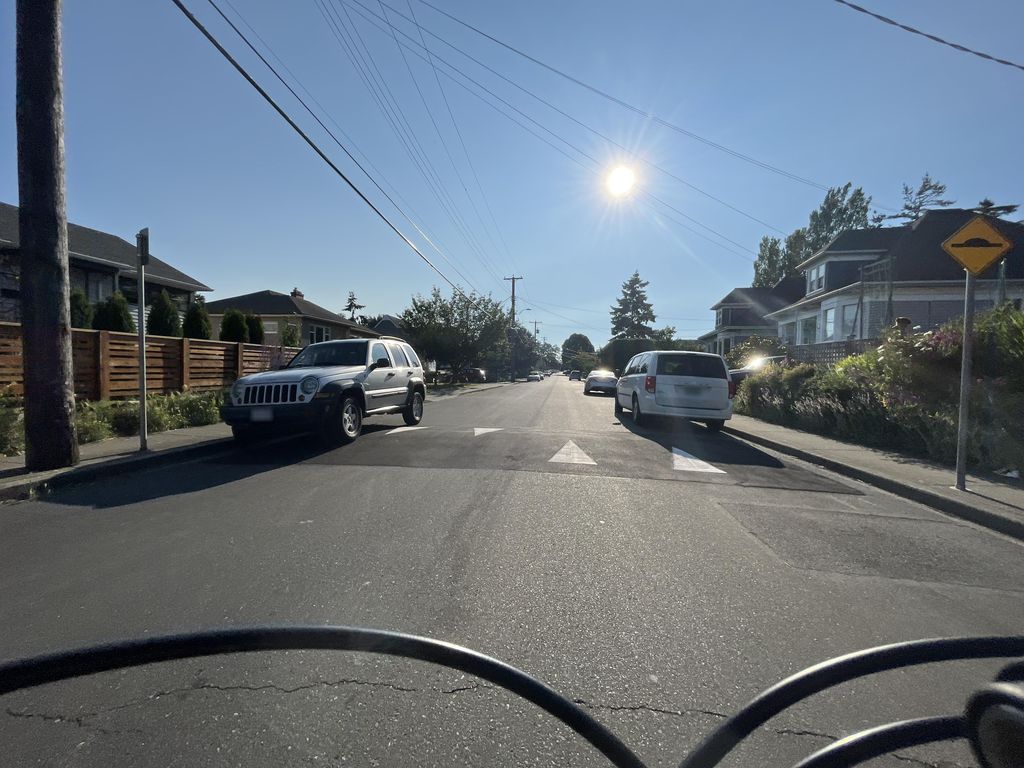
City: victoria